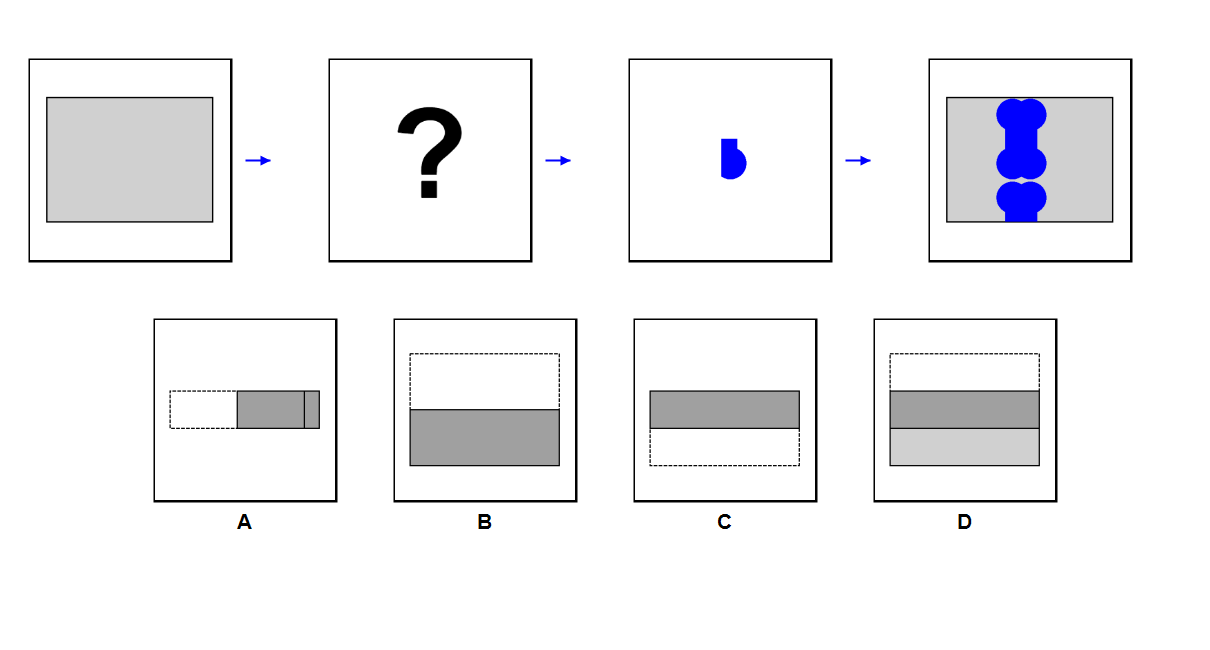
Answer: B